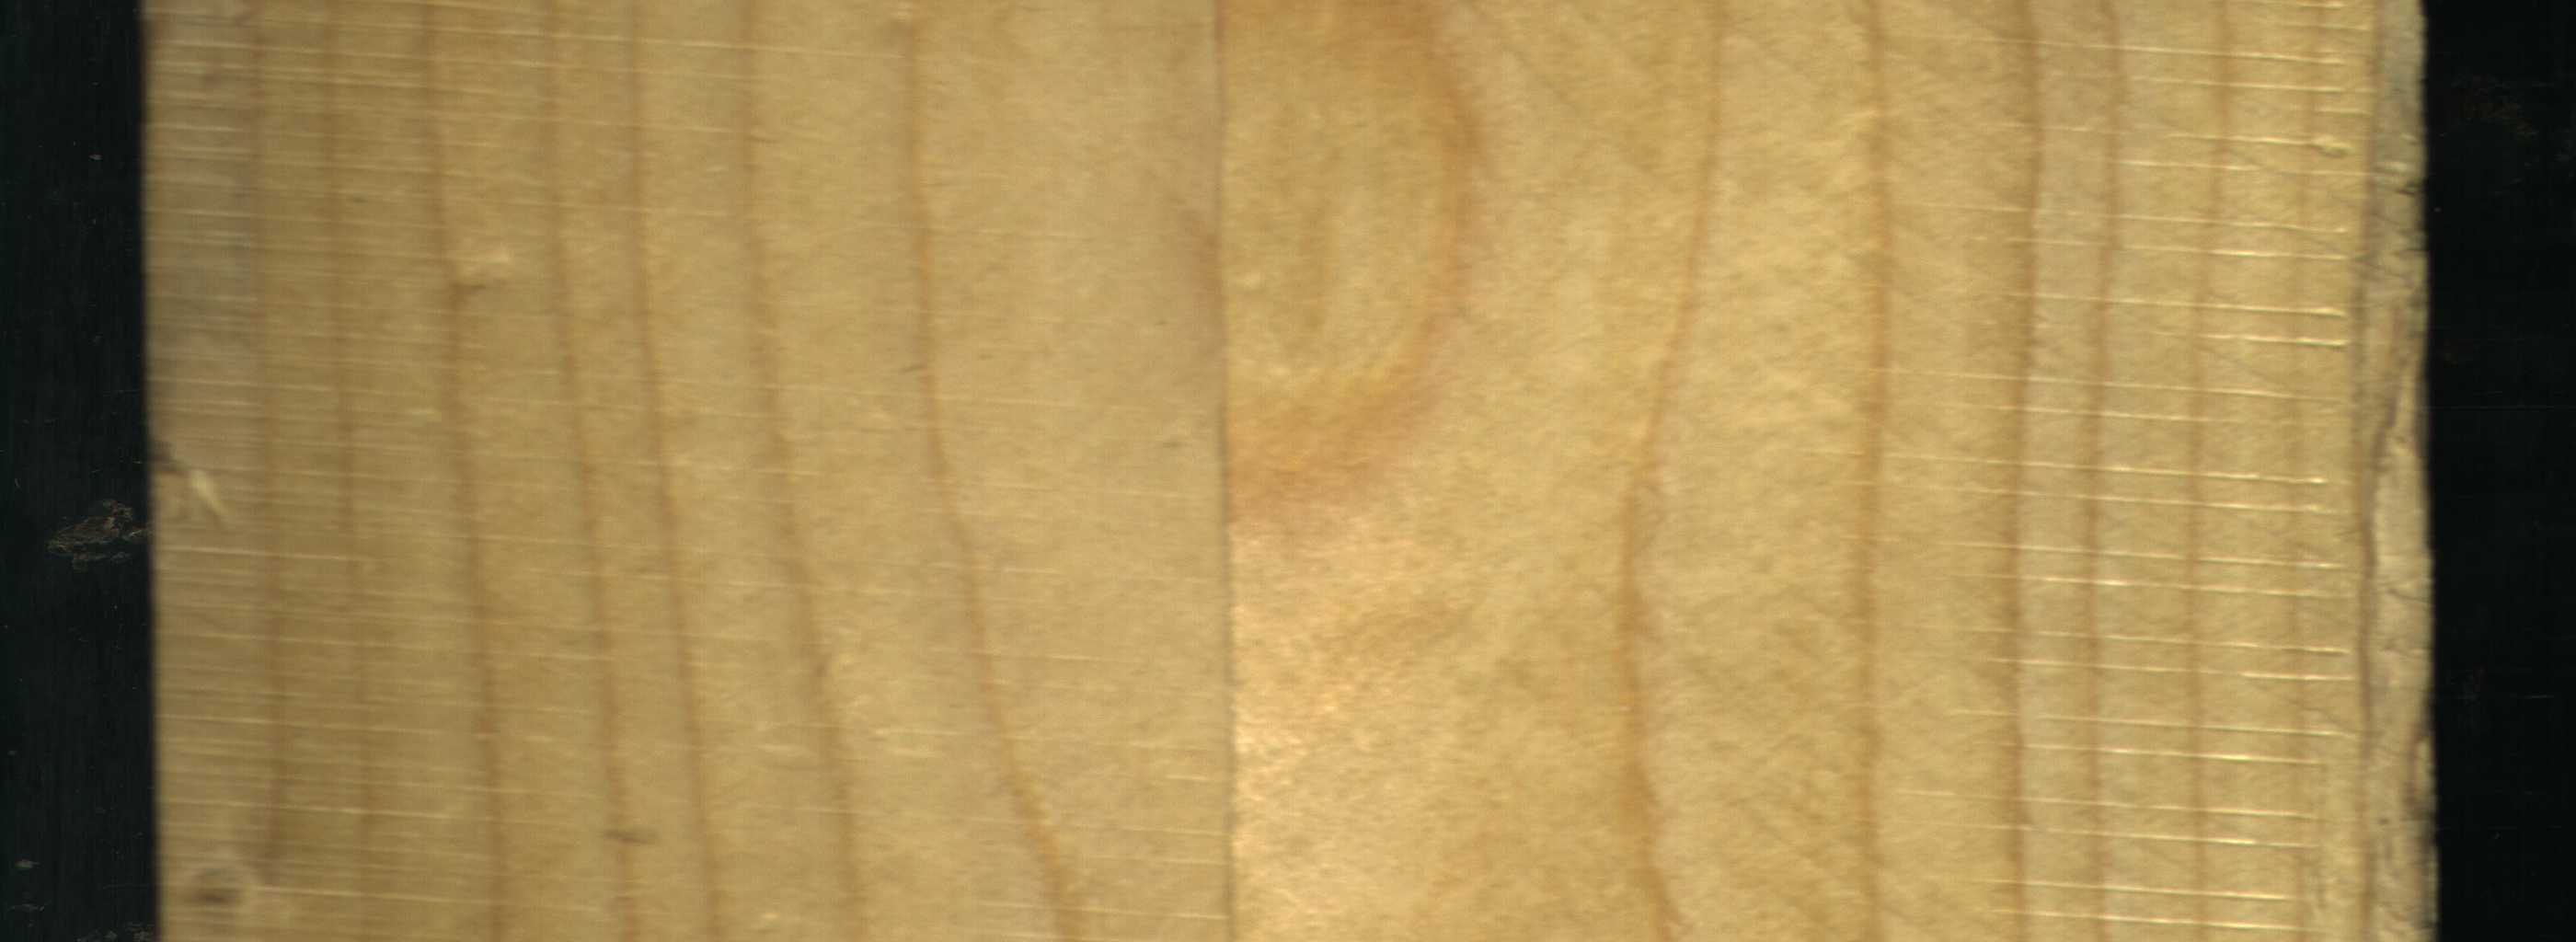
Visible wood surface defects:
Blue_Stain